Question: I run an update on a large table (e.g. 8 GB). It is a simple update of 3 fields in the table. I had no problems running it under postgresql 9.1, it would take 40-60 minutes but it worked. I run the same query in 9.4 database (freshly created, not upgraded) and it starts the update fine but then slows down. It uses only ~2% CPU, the level if IO is 4-5MB/s and it is sitting there. No locks, no other queries or connections, just this single update SQL on the server.
The SQL is below. "lookup" table has 12 records. The lookup can return only one row, it breaks a discrete scale (SMALLINT, -32768 .. +32767) into non-overlapping regions. "src" and "dest" tables are ~60 million records.
'''
UPDATE dest SET
field1 = src.field1,
field2 = src.field2,
field3_id = (SELECT lookup.id FROM lookup WHERE src.value BETWEEN lookup.min AND lookup.max)
FROM src
WHERE dest.id = src.id;
'''
I thought my disk slowed down but I can copy 1 GB files in parallel to query execution and it runs fast at >40MB/s and I have only one disk (it is a VM with ISCSI media). All other disk operations are not impacted, there is plenty of IO bandwidth. At the same time PostgreSQL is just sitting there doing very little, running very slowly.
I have 2 virtualized linux servers, one runs postgresql 9.1 and another runs 9.4. Both servers have close to identical postgresql configuration.
Has anyone else had similar experience? I am running out of ideas. Help.
The query "ran" for 20 hours I had to kill the connections and restart the server. Surprisingly it didn't kill the connection via query:
'''
SELECT pg_terminate_backend(pid)
FROM pg_stat_activity
WHERE pid <> pg_backend_pid() AND datname = current_database();
'''
and sever produced the following log:
'''
2015-05-21 12:41:53.412 EDT FATAL: terminating connection due to administrator command
2015-05-21 12:41:53.438 EDT FATAL: terminating connection due to administrator command
2015-05-21 12:41:53.438 EDT STATEMENT: UPDATE <... this is 60,000,000 record table update statement>
'''
Also server restart took long time, producing the following log:
'''
2015-05-21 12:43:36.730 EDT LOG: received fast shutdown request
2015-05-21 12:43:36.730 EDT LOG: aborting any active transactions
2015-05-21 12:43:36.730 EDT FATAL: terminating connection due to administrator command
2015-05-21 12:43:36.734 EDT FATAL: terminating connection due to administrator command
2015-05-21 12:43:36.747 EDT LOG: autovacuum launcher shutting down
2015-05-21 12:44:36.801 EDT LOG: received immediate shutdown request
2015-05-21 12:44:36.815 EDT WARNING: terminating connection because of crash of another server process
2015-05-21 12:44:36.815 EDT DETAIL: The postmaster has commanded this server process to roll back the current transaction and exit, because another server process exited abnormally and possibly corrupted shared memory.
'''
"The postmaster has commanded this server process to roll back the current transaction and exit, because another server process exited abnormally and " - is this an indication of a bug in PostgreSQL?
I tested 9.1, 9.3 and 9.4. Both 9.1 and 9.3 don't experience the slow down. 9.4 consistently slows down on large transactions. I noticed that when a transaction starts htop monitor indicates high CPU and the process status is "R" (running). Then it gradually changes to low CPU usage and status "D" - disk (see screenshot . My biggest question is why 9.4 is different from 9.1 and 9.3? I have a dozen of servers and this effect is observed across the board.
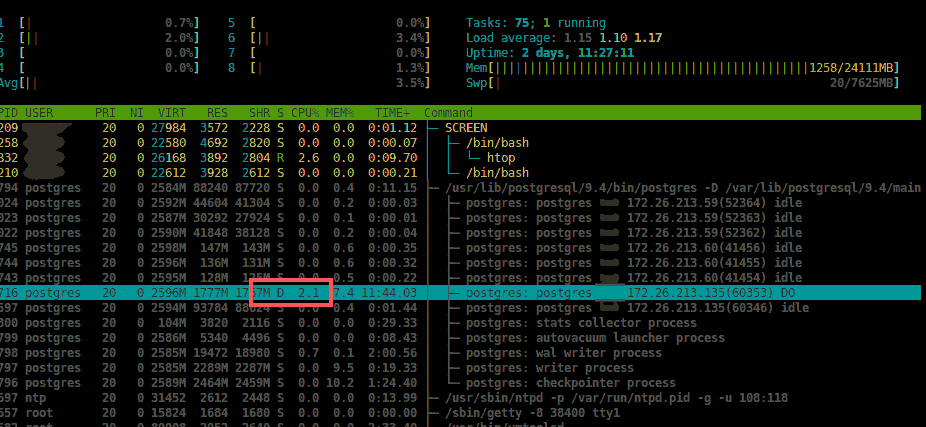
Answer: Thanks everyone for the help. No matter how much I tried to emphasize on the difference of performance between identical configuration of '9.4' and previous versions no one seemed to pay attention to that.
The problem was solved by disabling transparent huge pages:
'''
echo never > /sys/kernel/mm/transparent_hugepage/enabled
echo never > /sys/kernel/mm/transparent_hugepage/defrag
'''
Here are some resources I found helpful in reserching the issue:
* <URL>
* <URL>
* <URL>